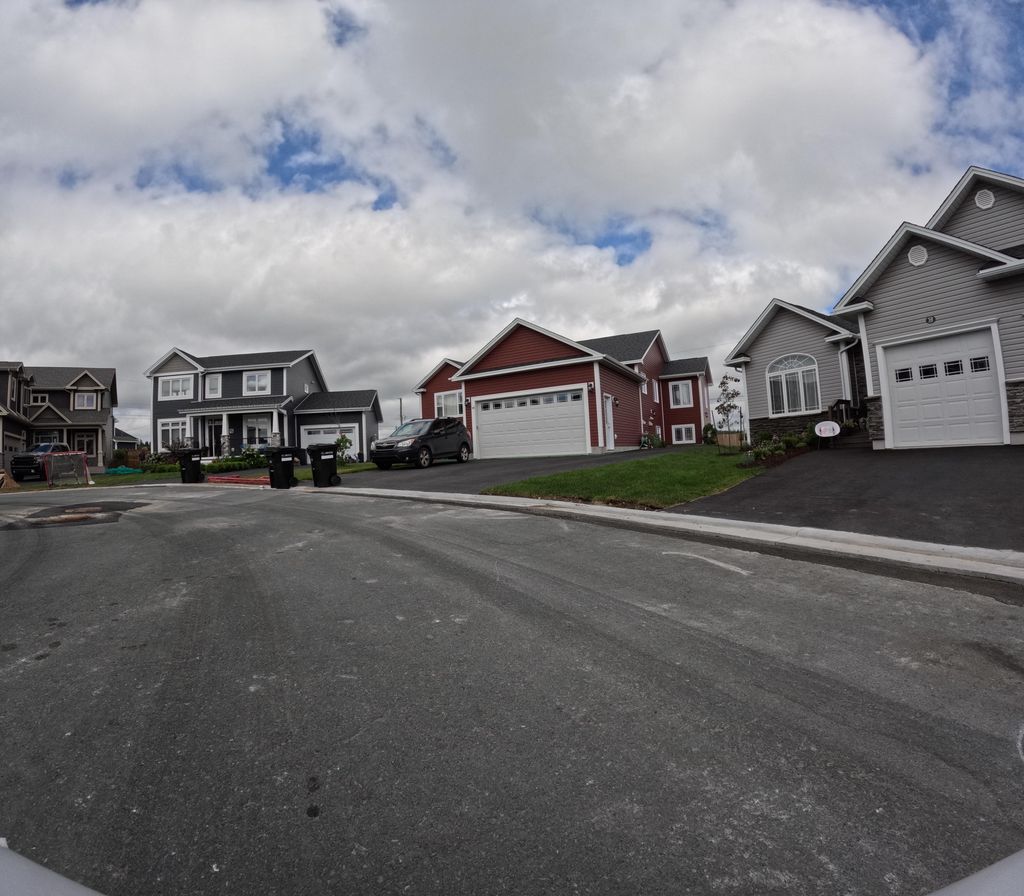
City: st_johns